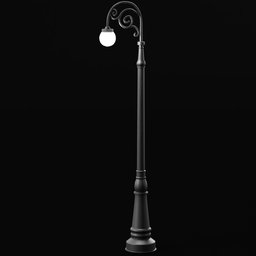
Label: lighting